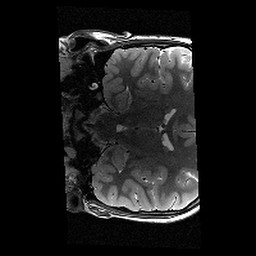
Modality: T2w
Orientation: coronal
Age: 12
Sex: male
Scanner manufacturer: siemens
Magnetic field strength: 3 T
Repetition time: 9.23 s
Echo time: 0.067 s